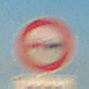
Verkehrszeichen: Ueberholverbot
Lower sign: LaengeEinerStrecke3
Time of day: SunriseSunset
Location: Outdoor (RoadRail)
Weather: PartlyCloudy
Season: NotSpecified
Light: Natural